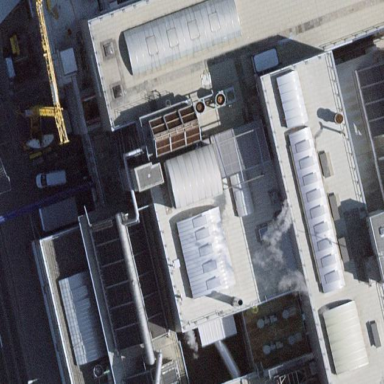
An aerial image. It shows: Industrial building indicating industrial power plant.